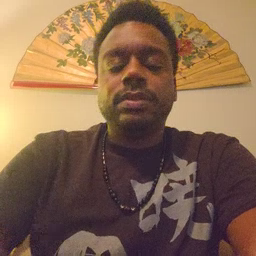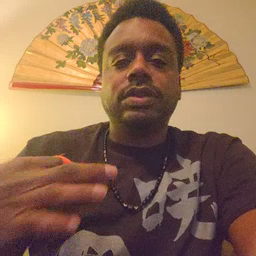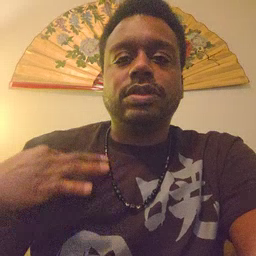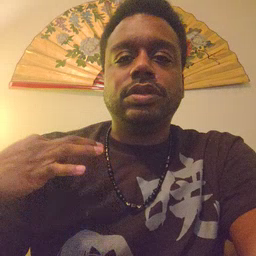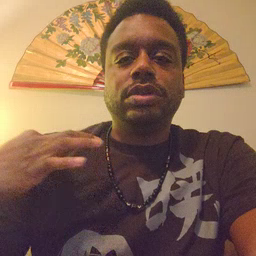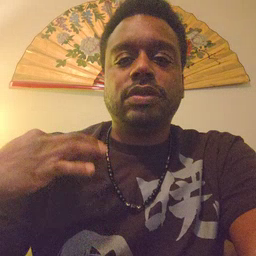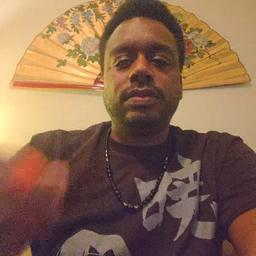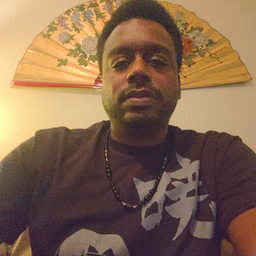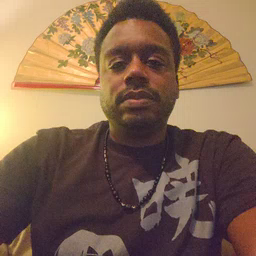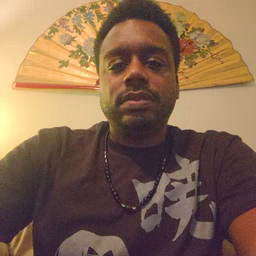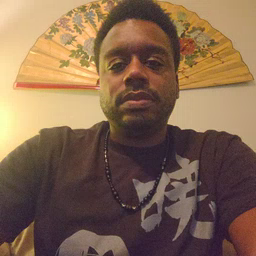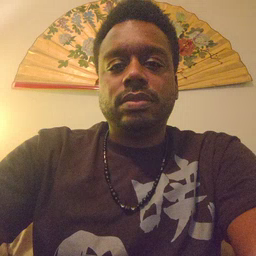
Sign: shirt